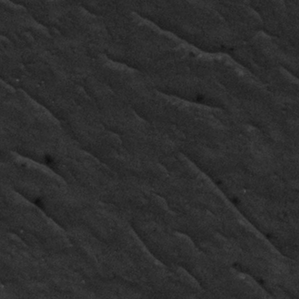
Label: frost